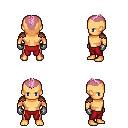
a pixel art fantasy rpg character, male body template, human, tanned skin, leather shoulder armor, red pants, pink short mohawk hairstyle, metal gloves, four views (front, back, left, right), 2x2 character sprite sheet, small pixel art, hard edges, no anti-aliasing